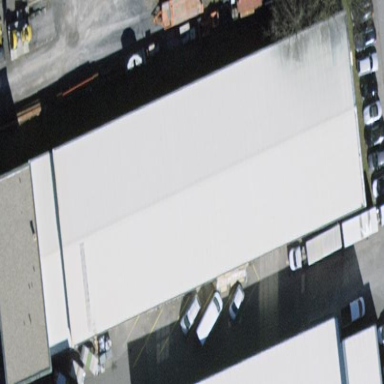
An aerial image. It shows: Commercial building.